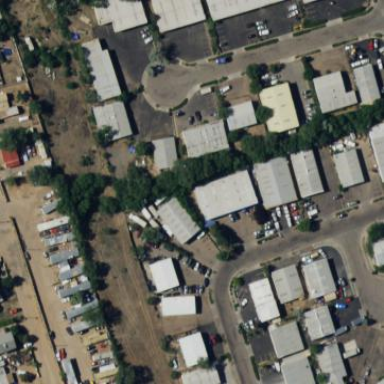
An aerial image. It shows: Commercial area containing car repair shop.